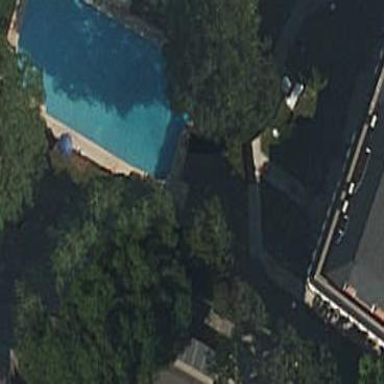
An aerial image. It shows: Swimming pool located in leisure land.